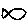
Label: fish